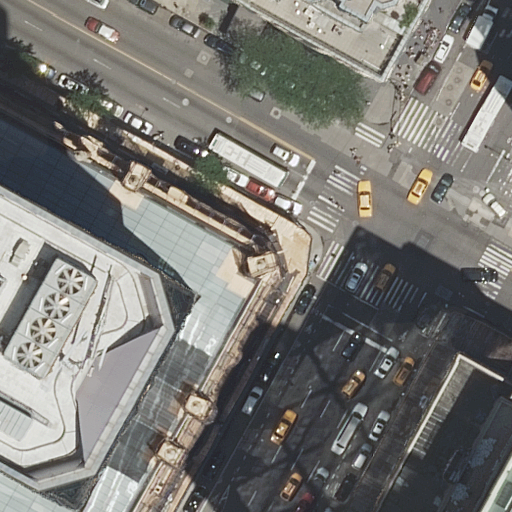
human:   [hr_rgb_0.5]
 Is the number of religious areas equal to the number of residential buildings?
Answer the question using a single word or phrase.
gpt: no

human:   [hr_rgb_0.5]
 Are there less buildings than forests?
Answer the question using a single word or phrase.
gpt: no

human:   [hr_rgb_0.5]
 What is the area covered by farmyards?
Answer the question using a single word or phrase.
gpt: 0m2

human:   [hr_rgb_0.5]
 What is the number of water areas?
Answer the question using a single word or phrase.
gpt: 0

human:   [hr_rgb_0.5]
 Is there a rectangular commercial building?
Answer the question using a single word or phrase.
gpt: yes

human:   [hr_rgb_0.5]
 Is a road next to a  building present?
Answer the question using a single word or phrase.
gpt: yes

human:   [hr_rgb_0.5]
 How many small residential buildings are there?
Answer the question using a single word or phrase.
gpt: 0

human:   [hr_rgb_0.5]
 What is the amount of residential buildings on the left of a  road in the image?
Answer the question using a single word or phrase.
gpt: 1

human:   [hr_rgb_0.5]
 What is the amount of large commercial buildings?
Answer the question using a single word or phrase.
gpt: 0

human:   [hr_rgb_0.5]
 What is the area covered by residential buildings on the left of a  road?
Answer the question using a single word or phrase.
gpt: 266m2

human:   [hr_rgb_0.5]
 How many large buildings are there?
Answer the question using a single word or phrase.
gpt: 0

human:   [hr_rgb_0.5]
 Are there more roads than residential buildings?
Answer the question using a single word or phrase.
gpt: yes

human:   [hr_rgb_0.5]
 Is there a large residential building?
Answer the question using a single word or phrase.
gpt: no

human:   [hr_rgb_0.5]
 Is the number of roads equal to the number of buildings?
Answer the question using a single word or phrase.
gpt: no

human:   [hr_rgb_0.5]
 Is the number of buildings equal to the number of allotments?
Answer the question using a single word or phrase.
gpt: no

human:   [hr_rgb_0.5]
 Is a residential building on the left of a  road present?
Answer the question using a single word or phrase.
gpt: yes

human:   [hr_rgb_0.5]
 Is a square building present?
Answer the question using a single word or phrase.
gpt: no

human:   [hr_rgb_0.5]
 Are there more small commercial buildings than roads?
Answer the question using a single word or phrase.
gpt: no

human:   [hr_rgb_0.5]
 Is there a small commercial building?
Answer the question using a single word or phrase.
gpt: no

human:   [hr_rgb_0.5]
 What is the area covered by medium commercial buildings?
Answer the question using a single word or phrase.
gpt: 604m2

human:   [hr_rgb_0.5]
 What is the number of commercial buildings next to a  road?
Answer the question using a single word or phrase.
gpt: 2

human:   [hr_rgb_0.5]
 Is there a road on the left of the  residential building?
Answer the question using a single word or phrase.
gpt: yes

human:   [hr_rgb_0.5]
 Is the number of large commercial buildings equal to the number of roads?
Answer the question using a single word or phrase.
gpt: no

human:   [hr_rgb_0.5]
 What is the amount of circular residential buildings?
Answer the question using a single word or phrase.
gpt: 0

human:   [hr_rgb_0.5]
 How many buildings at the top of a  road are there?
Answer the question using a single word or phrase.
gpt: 1

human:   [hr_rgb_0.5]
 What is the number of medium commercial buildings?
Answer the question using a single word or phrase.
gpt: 2

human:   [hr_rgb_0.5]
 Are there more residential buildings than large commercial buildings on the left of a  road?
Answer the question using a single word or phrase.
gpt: yes

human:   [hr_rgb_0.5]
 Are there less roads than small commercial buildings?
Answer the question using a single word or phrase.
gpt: no

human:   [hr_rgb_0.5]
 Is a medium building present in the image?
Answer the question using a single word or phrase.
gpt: yes

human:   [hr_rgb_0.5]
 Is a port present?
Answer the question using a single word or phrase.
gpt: no

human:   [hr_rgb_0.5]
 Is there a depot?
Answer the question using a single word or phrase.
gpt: no

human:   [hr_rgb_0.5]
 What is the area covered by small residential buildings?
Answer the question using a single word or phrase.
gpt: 0m2

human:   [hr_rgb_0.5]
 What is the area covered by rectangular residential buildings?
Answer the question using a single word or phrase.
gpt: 266m2

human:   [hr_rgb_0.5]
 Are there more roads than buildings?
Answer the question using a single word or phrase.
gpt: yes

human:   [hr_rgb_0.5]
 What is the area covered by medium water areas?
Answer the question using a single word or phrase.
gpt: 0m2

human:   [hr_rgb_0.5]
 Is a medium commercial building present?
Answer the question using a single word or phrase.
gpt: yes